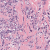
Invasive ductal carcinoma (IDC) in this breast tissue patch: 1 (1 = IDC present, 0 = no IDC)